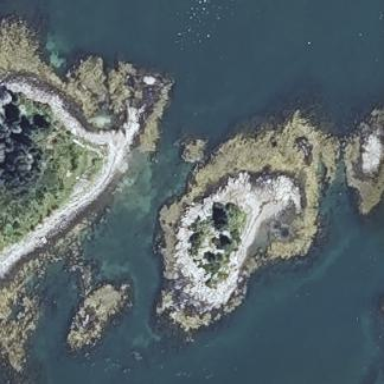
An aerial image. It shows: Island with natural coastline.